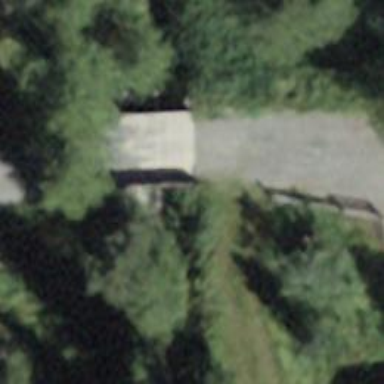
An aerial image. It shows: Track road with bridge.